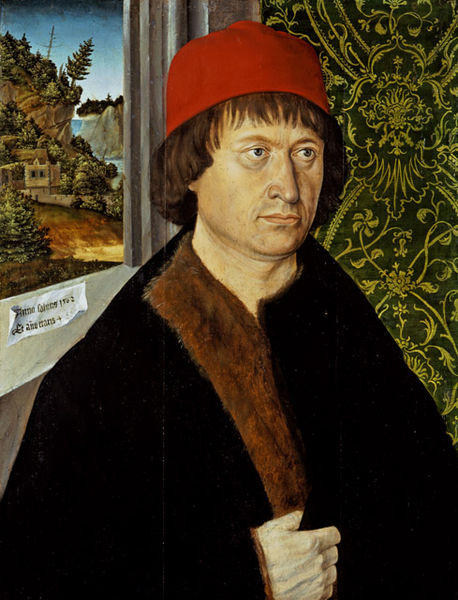
Titel: Bildnis des Konstanzer Bischofs Hugo von Hohenlandenberg
Künstler: Meister vom Bodensee
Standort: Karlsruhe
Institution: Staatliche Kunsthalle Karlsruhe
Schlagwörter: baum, berg, felsen, hand, himmel, mann, meer, wasser, weiß, grün, landschaft, see, sitzen, braun, fenster, frisur, handschuh, hut, mund, nase, profil, schwarz, zimmer, blick, haus, rot, haube, muster, ornament, teppich, kappe, mütze, wand, augen, gesicht, kragen, pelz, bild, bildnis, hals, innenraum, niederlande, portrait, porträt, auge, gewand, gold, haare, kutte, mantel, reich, kinn, renaissance, wald, pony, fell, schärpe, kopfbedeckung, schrift, papier, italien, fluß, tannen, blue, cardinal, cleric, crown, curtain, fringe, hands, hat, men, oil, pope, priest, red, religious, white, window, black, carpet, collar, face, green, hair, interior, nose, painting, robe, seated, sitting, tapete, wall, windows, yellow, inschrift, ornamente, tepich, looking, pattern, picture, tapestry, brown, perspective, wallpaper, zettel, beschriftung, niederländisch, pelzkragen, rasiert, portät, cliff, man, rock, rocks, sky, tree, dunkle haare, building, head, hill, hills, house, landscape, mountain, nature, ocean, sand, sea, water, tapisserie, distance, german, houses, island, trees, luther, eyes, important, male, noble, spanish, grass, river, view, drawing, paper, frame, gaze, trim, castle, cap, chin, coat, fabric, fur, mouth, sitter, dog, saint, wandbehang, jacket, writing, rote mütze, cliffs, blue eyes, letters, bright, town, letter, italy, outside, person, city, human, royal, brown hair, leaves, neck, trunk, design, buildings, art, ornaments, large, monk, eye, roter, finger, fingers, northern, lips, pale, poeple, wallpainting, cheek, wool, jan van eyck, cranach, joseph, waterfall, rich, pines, oriental, standing, textile, lord, body, realistic, eyebrow, rote kappe, latin, russia, text, bangs, firs, words, fear, serious, caravagio, sign, vista, date, black jacket, roter hut, malerei, catholic, tonsure, flemish, burg, lz, portait, john, mönch, 1490, brows, throat, ree, alter, veins, doge, gay, skyp, meck, alarm, pre raphael, oils, note, finnish, jospeh, renaissance art, red hat, sweater, dude, window sill, euyes, middleage, pine tree, fur coat, 1502, cranch, habd, reed, fez, brocade, hosue, black coat, red cap, furlined cloak, zettele, vein, 40, ponies, anno, whut, schwul, exey, sticker, wandteppich, peo, taptete, lable, amberger, pezmantel, rotes k$ppi, oceanview, window view, cur coat, earys